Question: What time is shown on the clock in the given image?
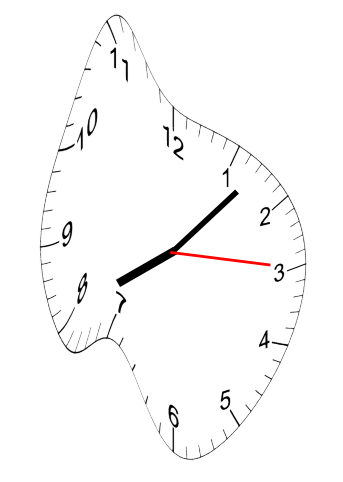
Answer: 08:07:15